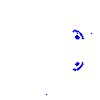
Particle: kaon